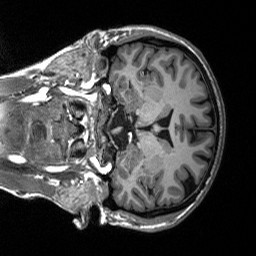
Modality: T1w
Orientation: coronal
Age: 33
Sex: female
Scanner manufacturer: siemens
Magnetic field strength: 3 T
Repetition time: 2.53 s
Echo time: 0.00219 s